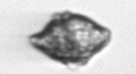
Label: Kryptoperidinium_triquetrum